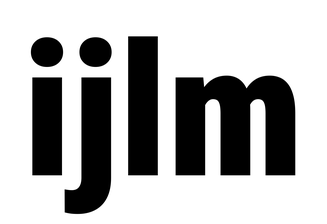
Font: Roboto_Condensed_Black